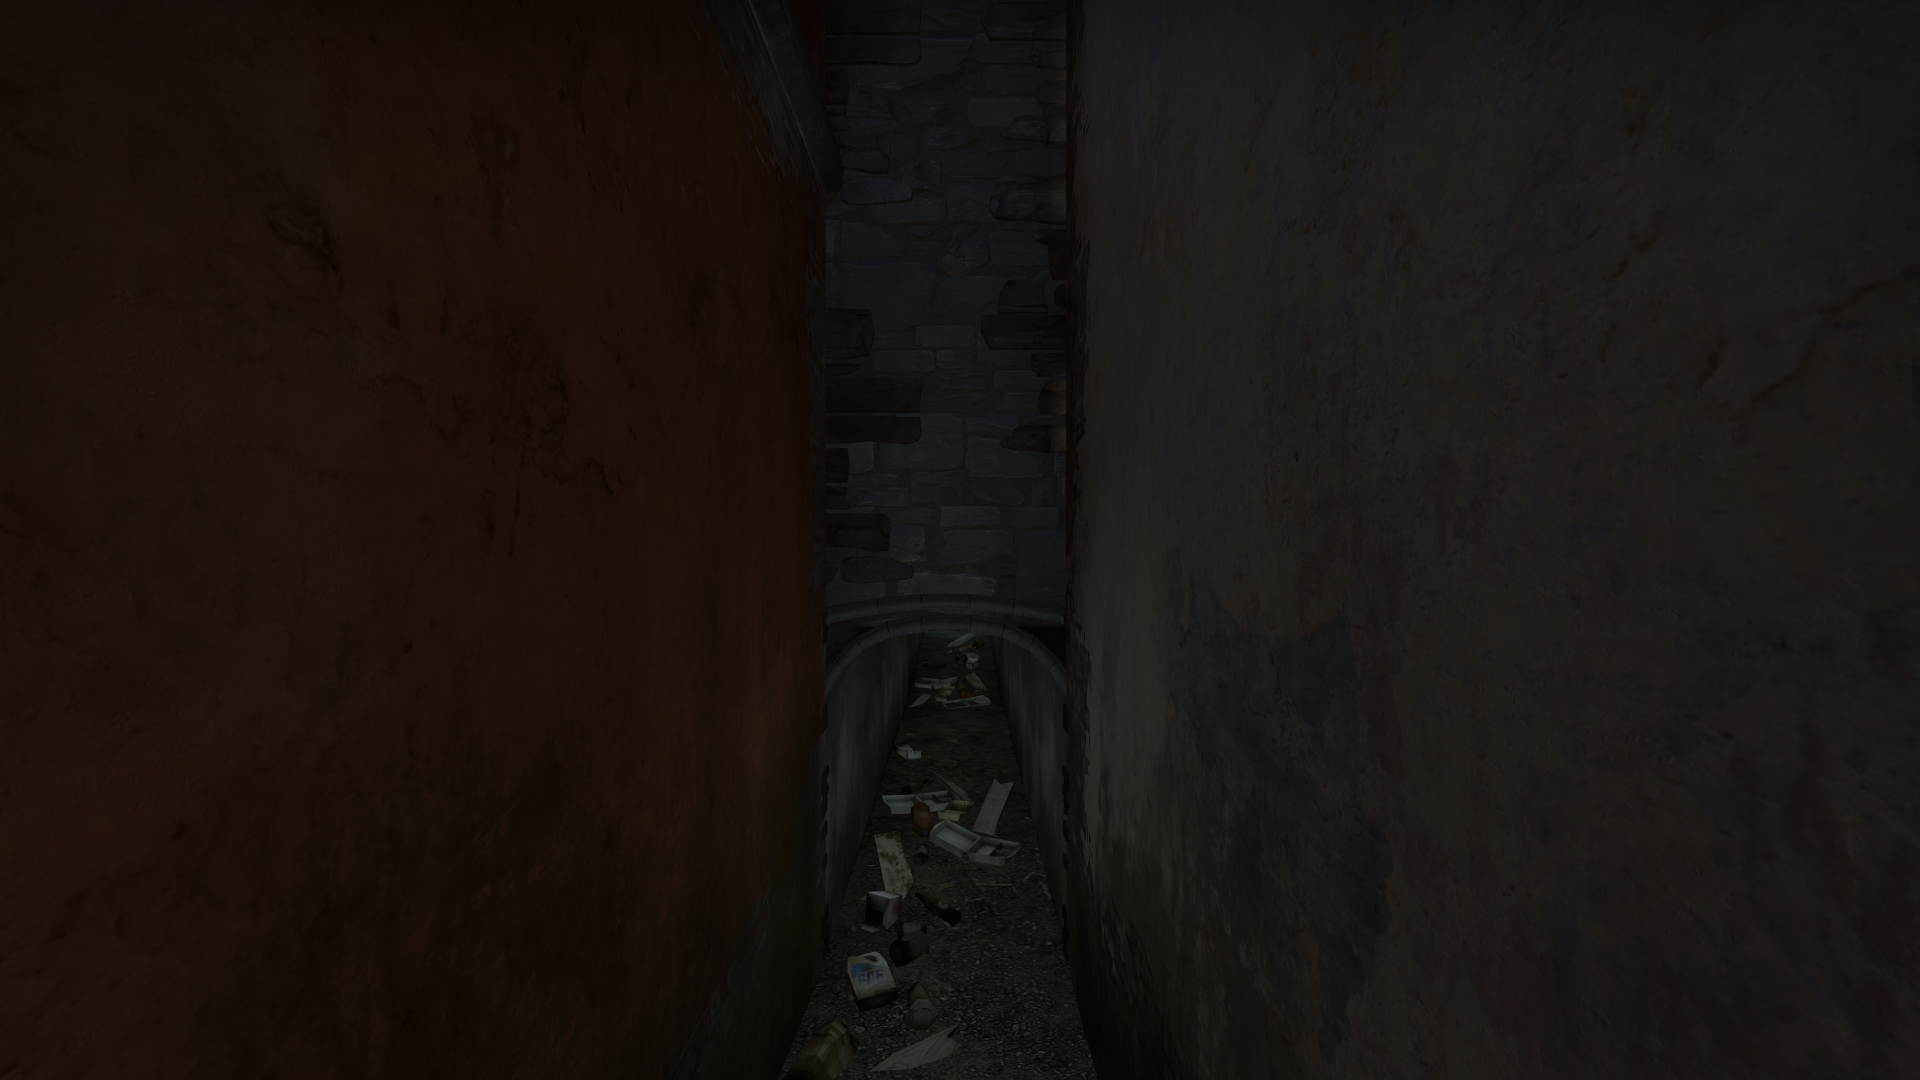
Map: de_inferno